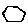
Label: hexagon